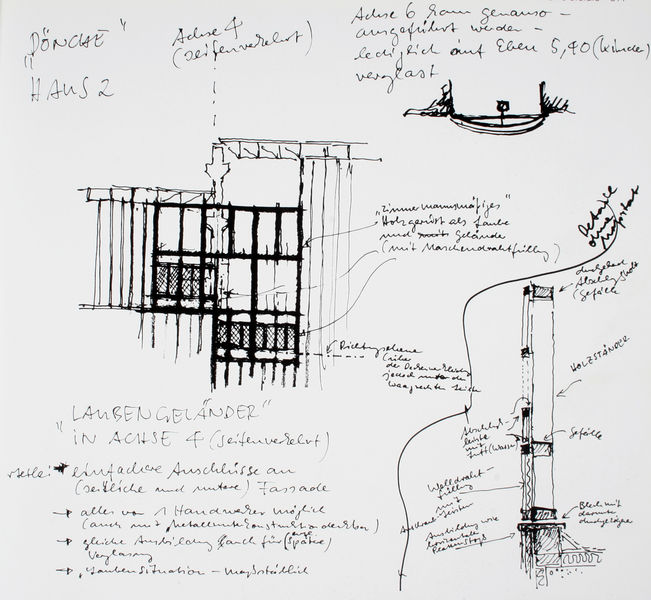
Titel: Entwurfsskizze
Künstler: Otto Steidle
Standort: Kassel-Dönche
Institution: Mehrfamilienhaus "dokumenta urbana"
Schlagwörter: weiß, schwarz, skizze, zeichnung, gebäude, schrift, linie, beschriftung, entwurf, handschrift, entwurfskizze